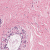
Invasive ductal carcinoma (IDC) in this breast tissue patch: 0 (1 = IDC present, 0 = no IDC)